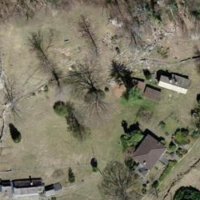
EUNIS habitat code: 44
Species observed at this site:
Tettigonia viridissima
Podarcis muralis
Issoria lathonia
Silene nutans
Melanargia galathea
Omocestus rufipes
Salvia glutinosa
Oedipoda caerulescens